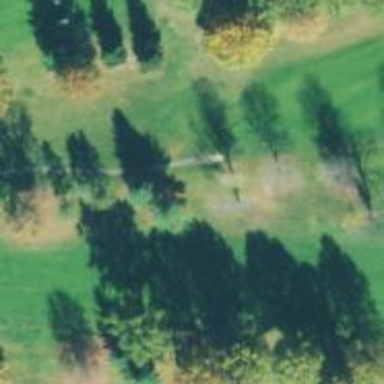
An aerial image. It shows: Pathway for golfing.